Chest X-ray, PA view. Patient: 39 years old, sex M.
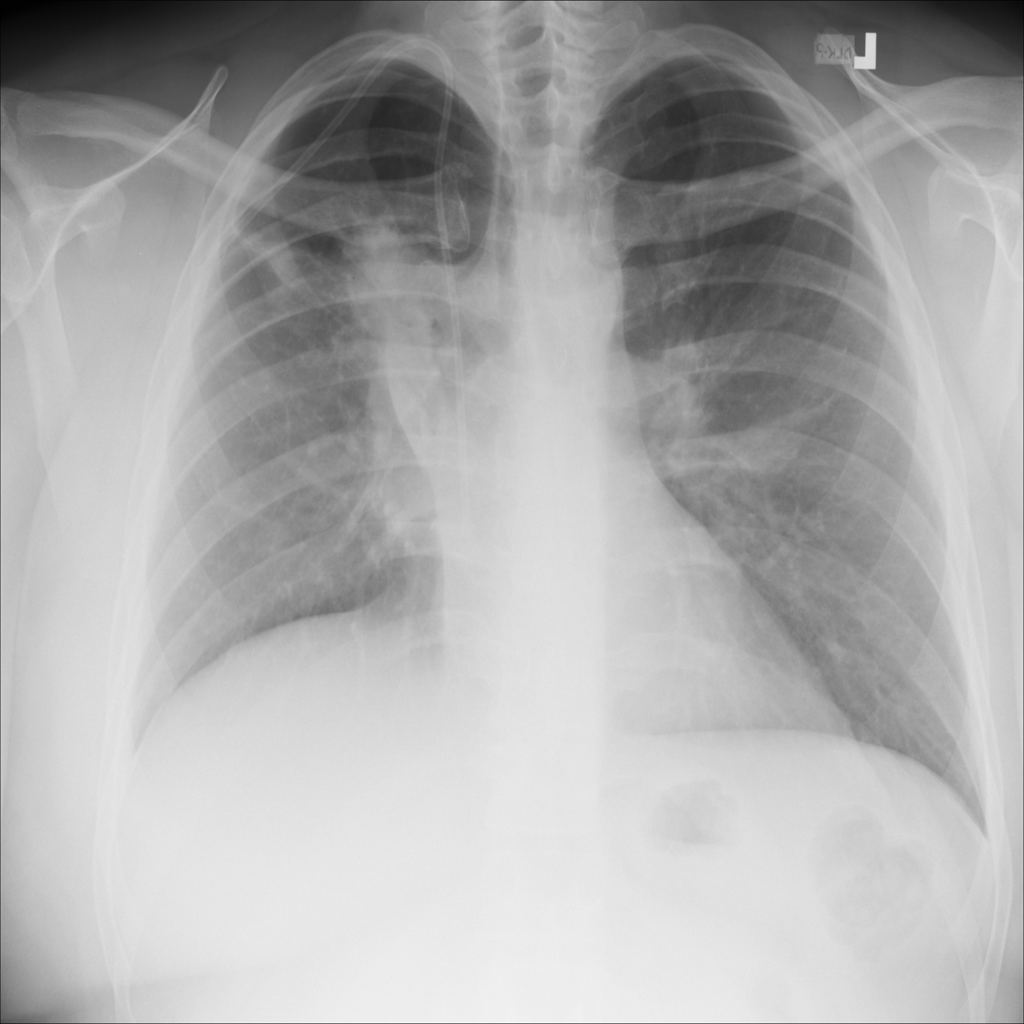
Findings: Atelectasis, Infiltration, Mass